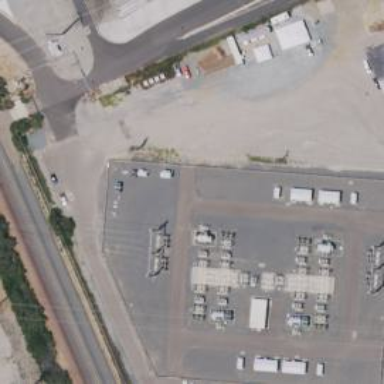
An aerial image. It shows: Power substation.